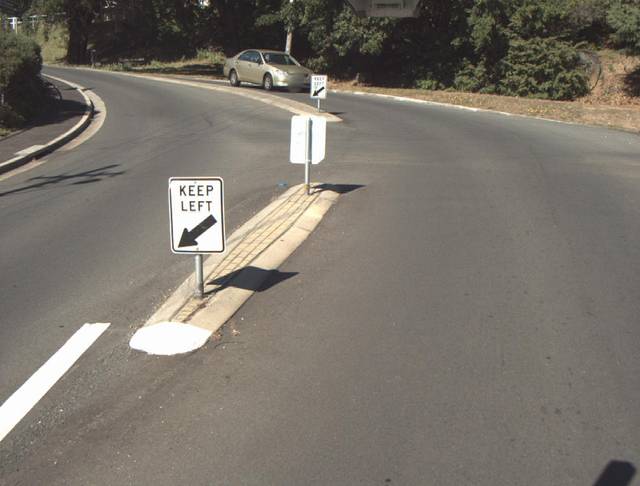
Region: Australia
Coordinates: -41.444, 147.133